Question: I am new to Ne04j, I have to write one cypher query for the following situation

## Possiblity 1 :
- Delete the relationship of the with the .- Create the relationship from to .- Create the relationship from to .
## Possiblity 2 :
-
Problem is with the I could not the relationship and 'create' the relationship at the same time.
I have tried the following query,but it fails
'''
match (a:user{id:12345})
optional match (a)-[r:NEXT]->(b:data)
delete r
create unique (a)-[:NEXT]->(c:data{id:1})-[:NEXT]->(b)
with a
create unique (a)-[:NEXT]->(c:data{id:2})
'''
Please help, Thanks in advance
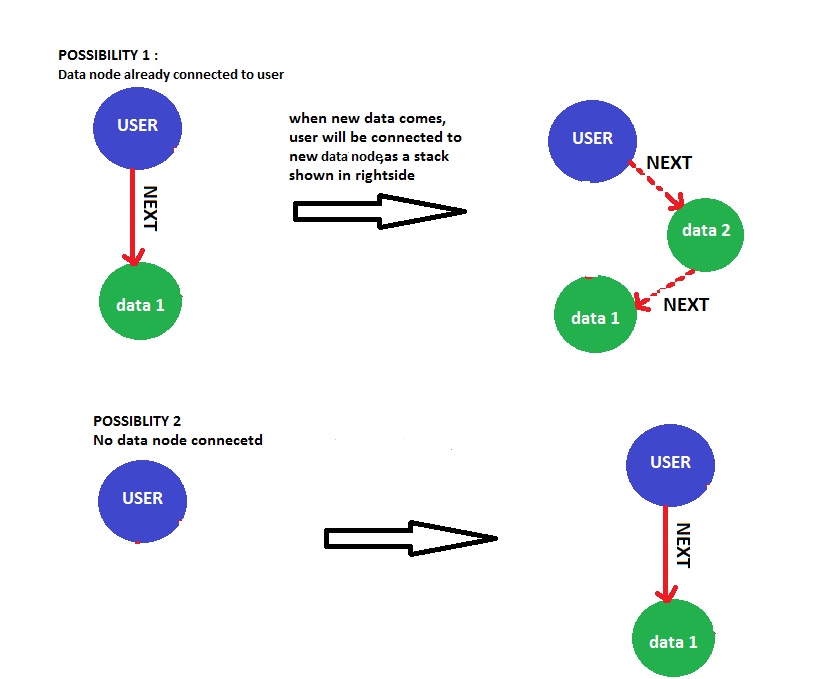
Answer: Finally I ,found the solution.I am not sure whether this query is perfect, but this working and it tooks only a few milli seconds to execute.
I am posting this answer to help other people having same doubt
'''
MATCH (a:user{id:12345})
MERGE (a)-[r:NEXT]->(b:data)
ON CREATE SET b.id=1
with a,r,b
match (a)-[r]->(b)
where b.id<>1
CREATE (a)-[k:NEXT]->(c:data{id:1})-[m:NEXT]->(b)
delete r
'''
Hope this helps, Thank you